Question: In the multi-pane layouts documentation for Android there are examples of different app.
I'm interested in reproducing the look of this app, and would like to know how they created the labels above field values (i.e. "Phone" with the blue underline), and also other theme effects (the arrow pointing to the list item).
This looks like the native contact manager for Android, but I'm unable to find the source code. I've looked in the SDK under samples, but it doesn't appear to be there (or I don't know what it's called).
Is this app one of the Android samples?

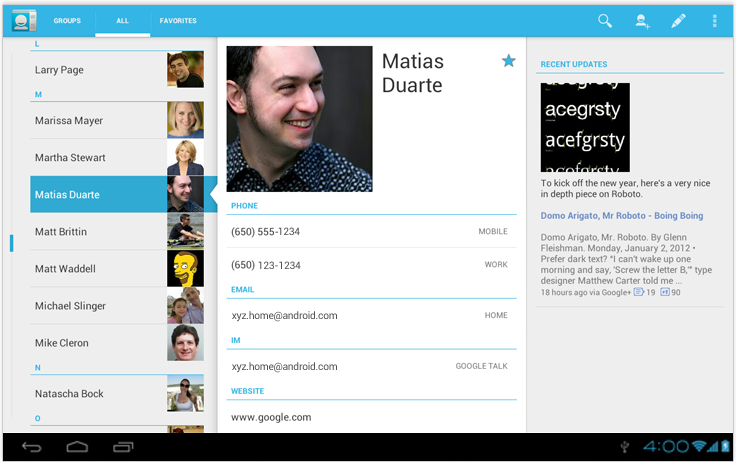
Answer: The default "People" app is open source as well and you should be able to find all the code <URL> on Github.